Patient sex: M
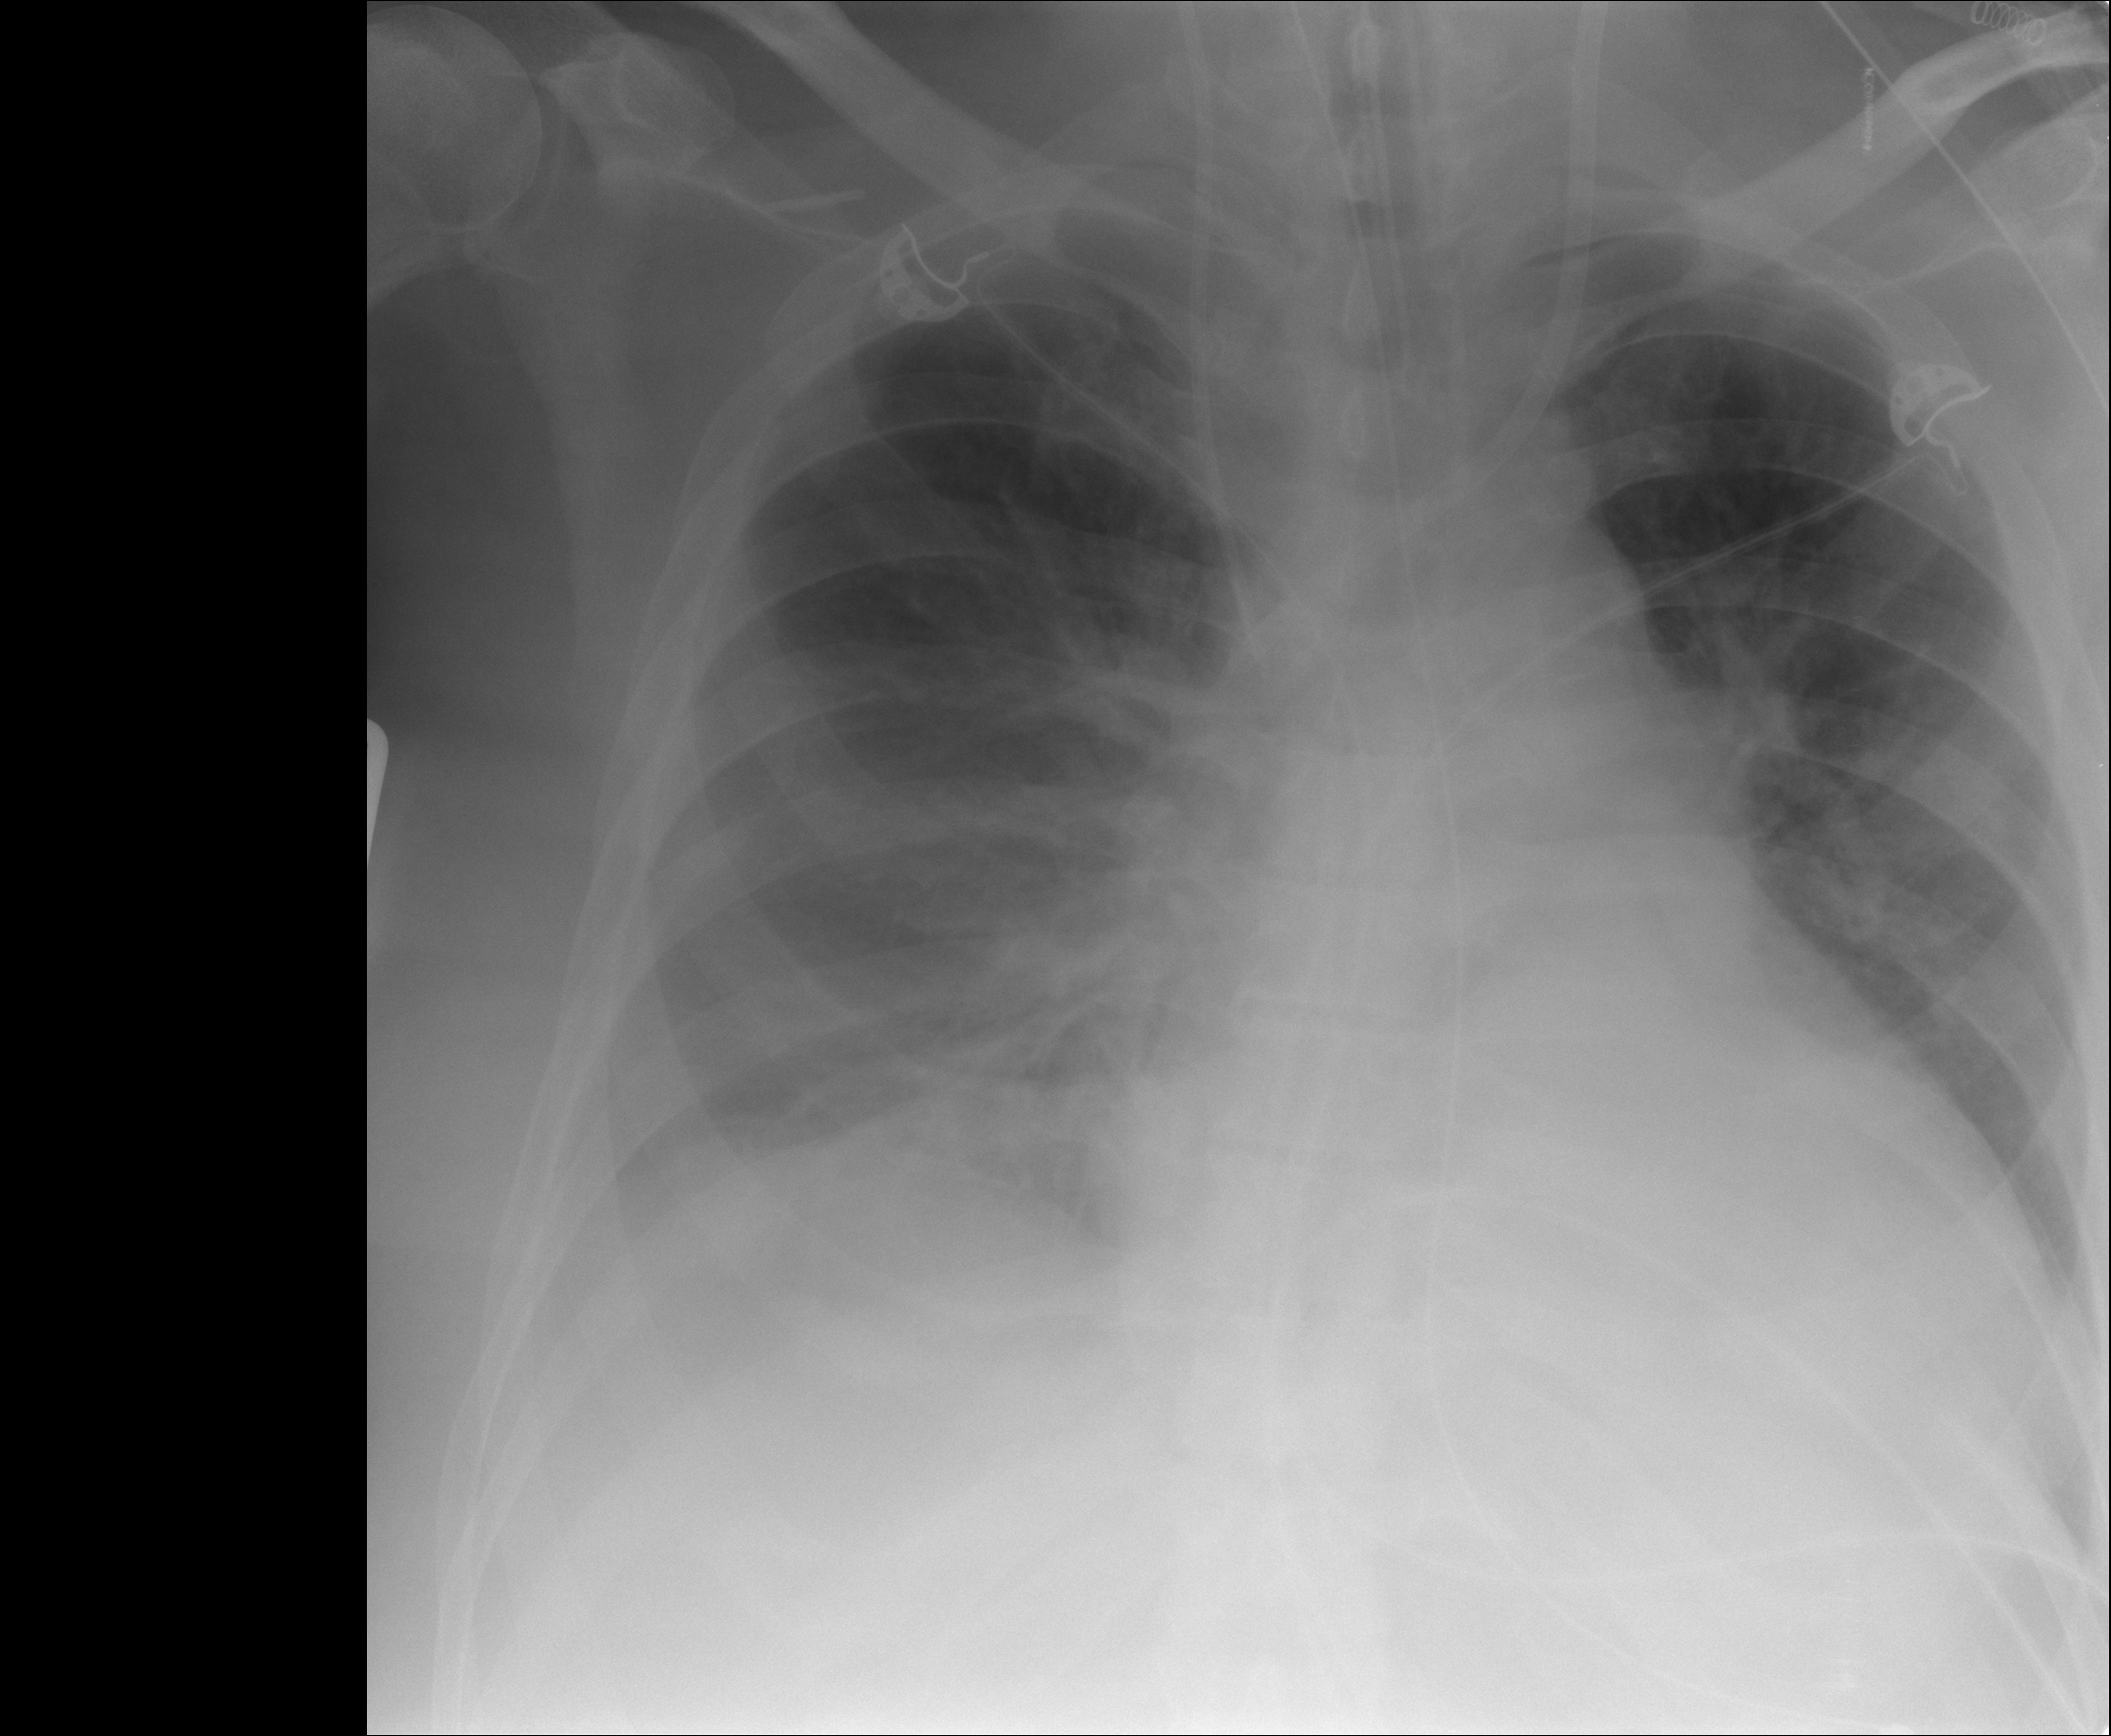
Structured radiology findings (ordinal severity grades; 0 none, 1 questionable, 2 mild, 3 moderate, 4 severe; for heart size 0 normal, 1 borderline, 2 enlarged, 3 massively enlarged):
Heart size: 1
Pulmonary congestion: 0
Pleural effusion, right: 3
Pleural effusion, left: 0
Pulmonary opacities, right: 1
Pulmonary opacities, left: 0
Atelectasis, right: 2
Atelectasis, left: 0